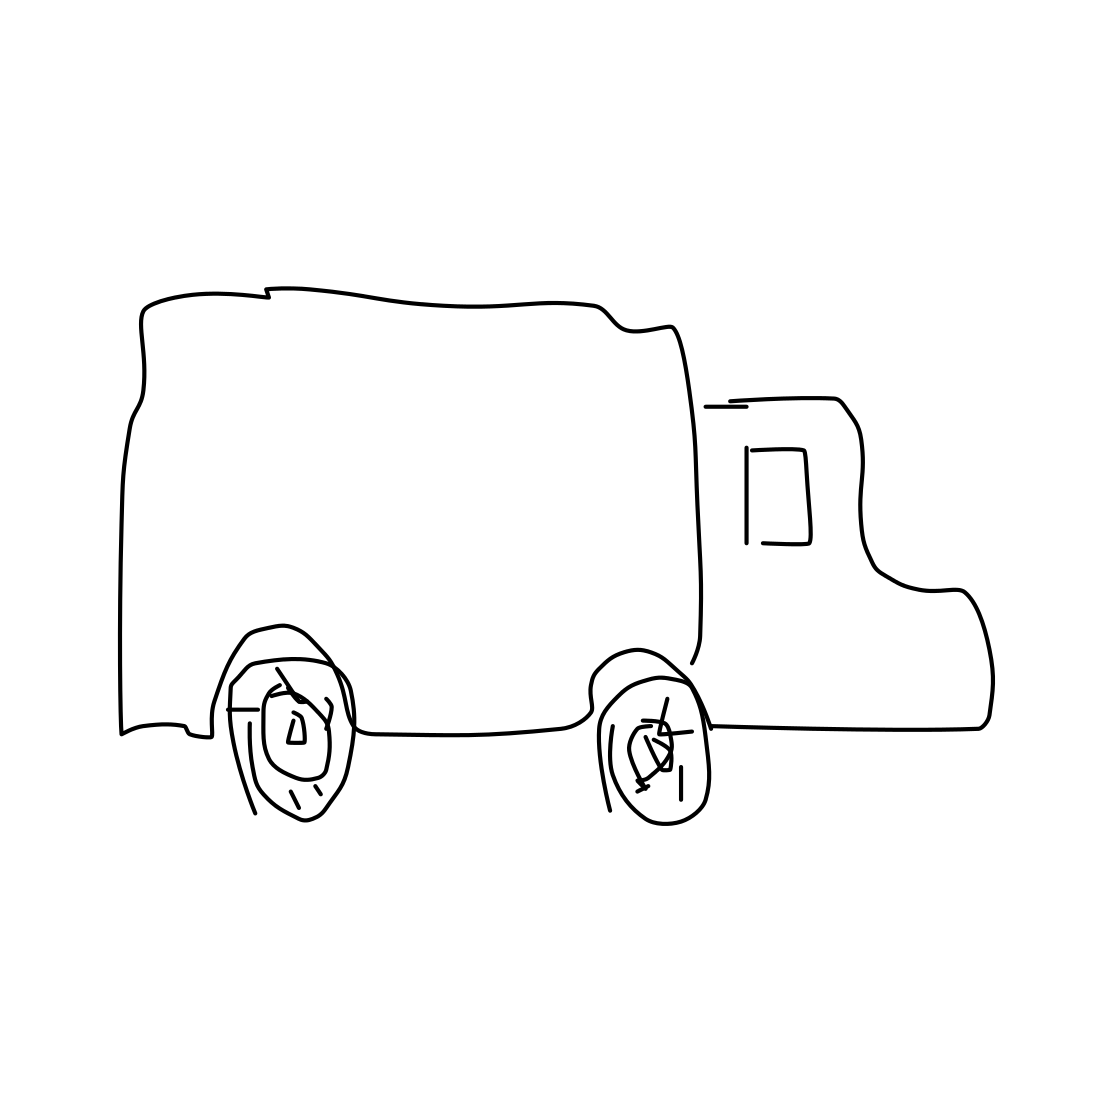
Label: truck